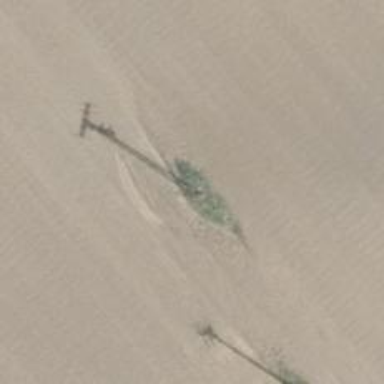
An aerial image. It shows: Power pole.